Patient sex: M
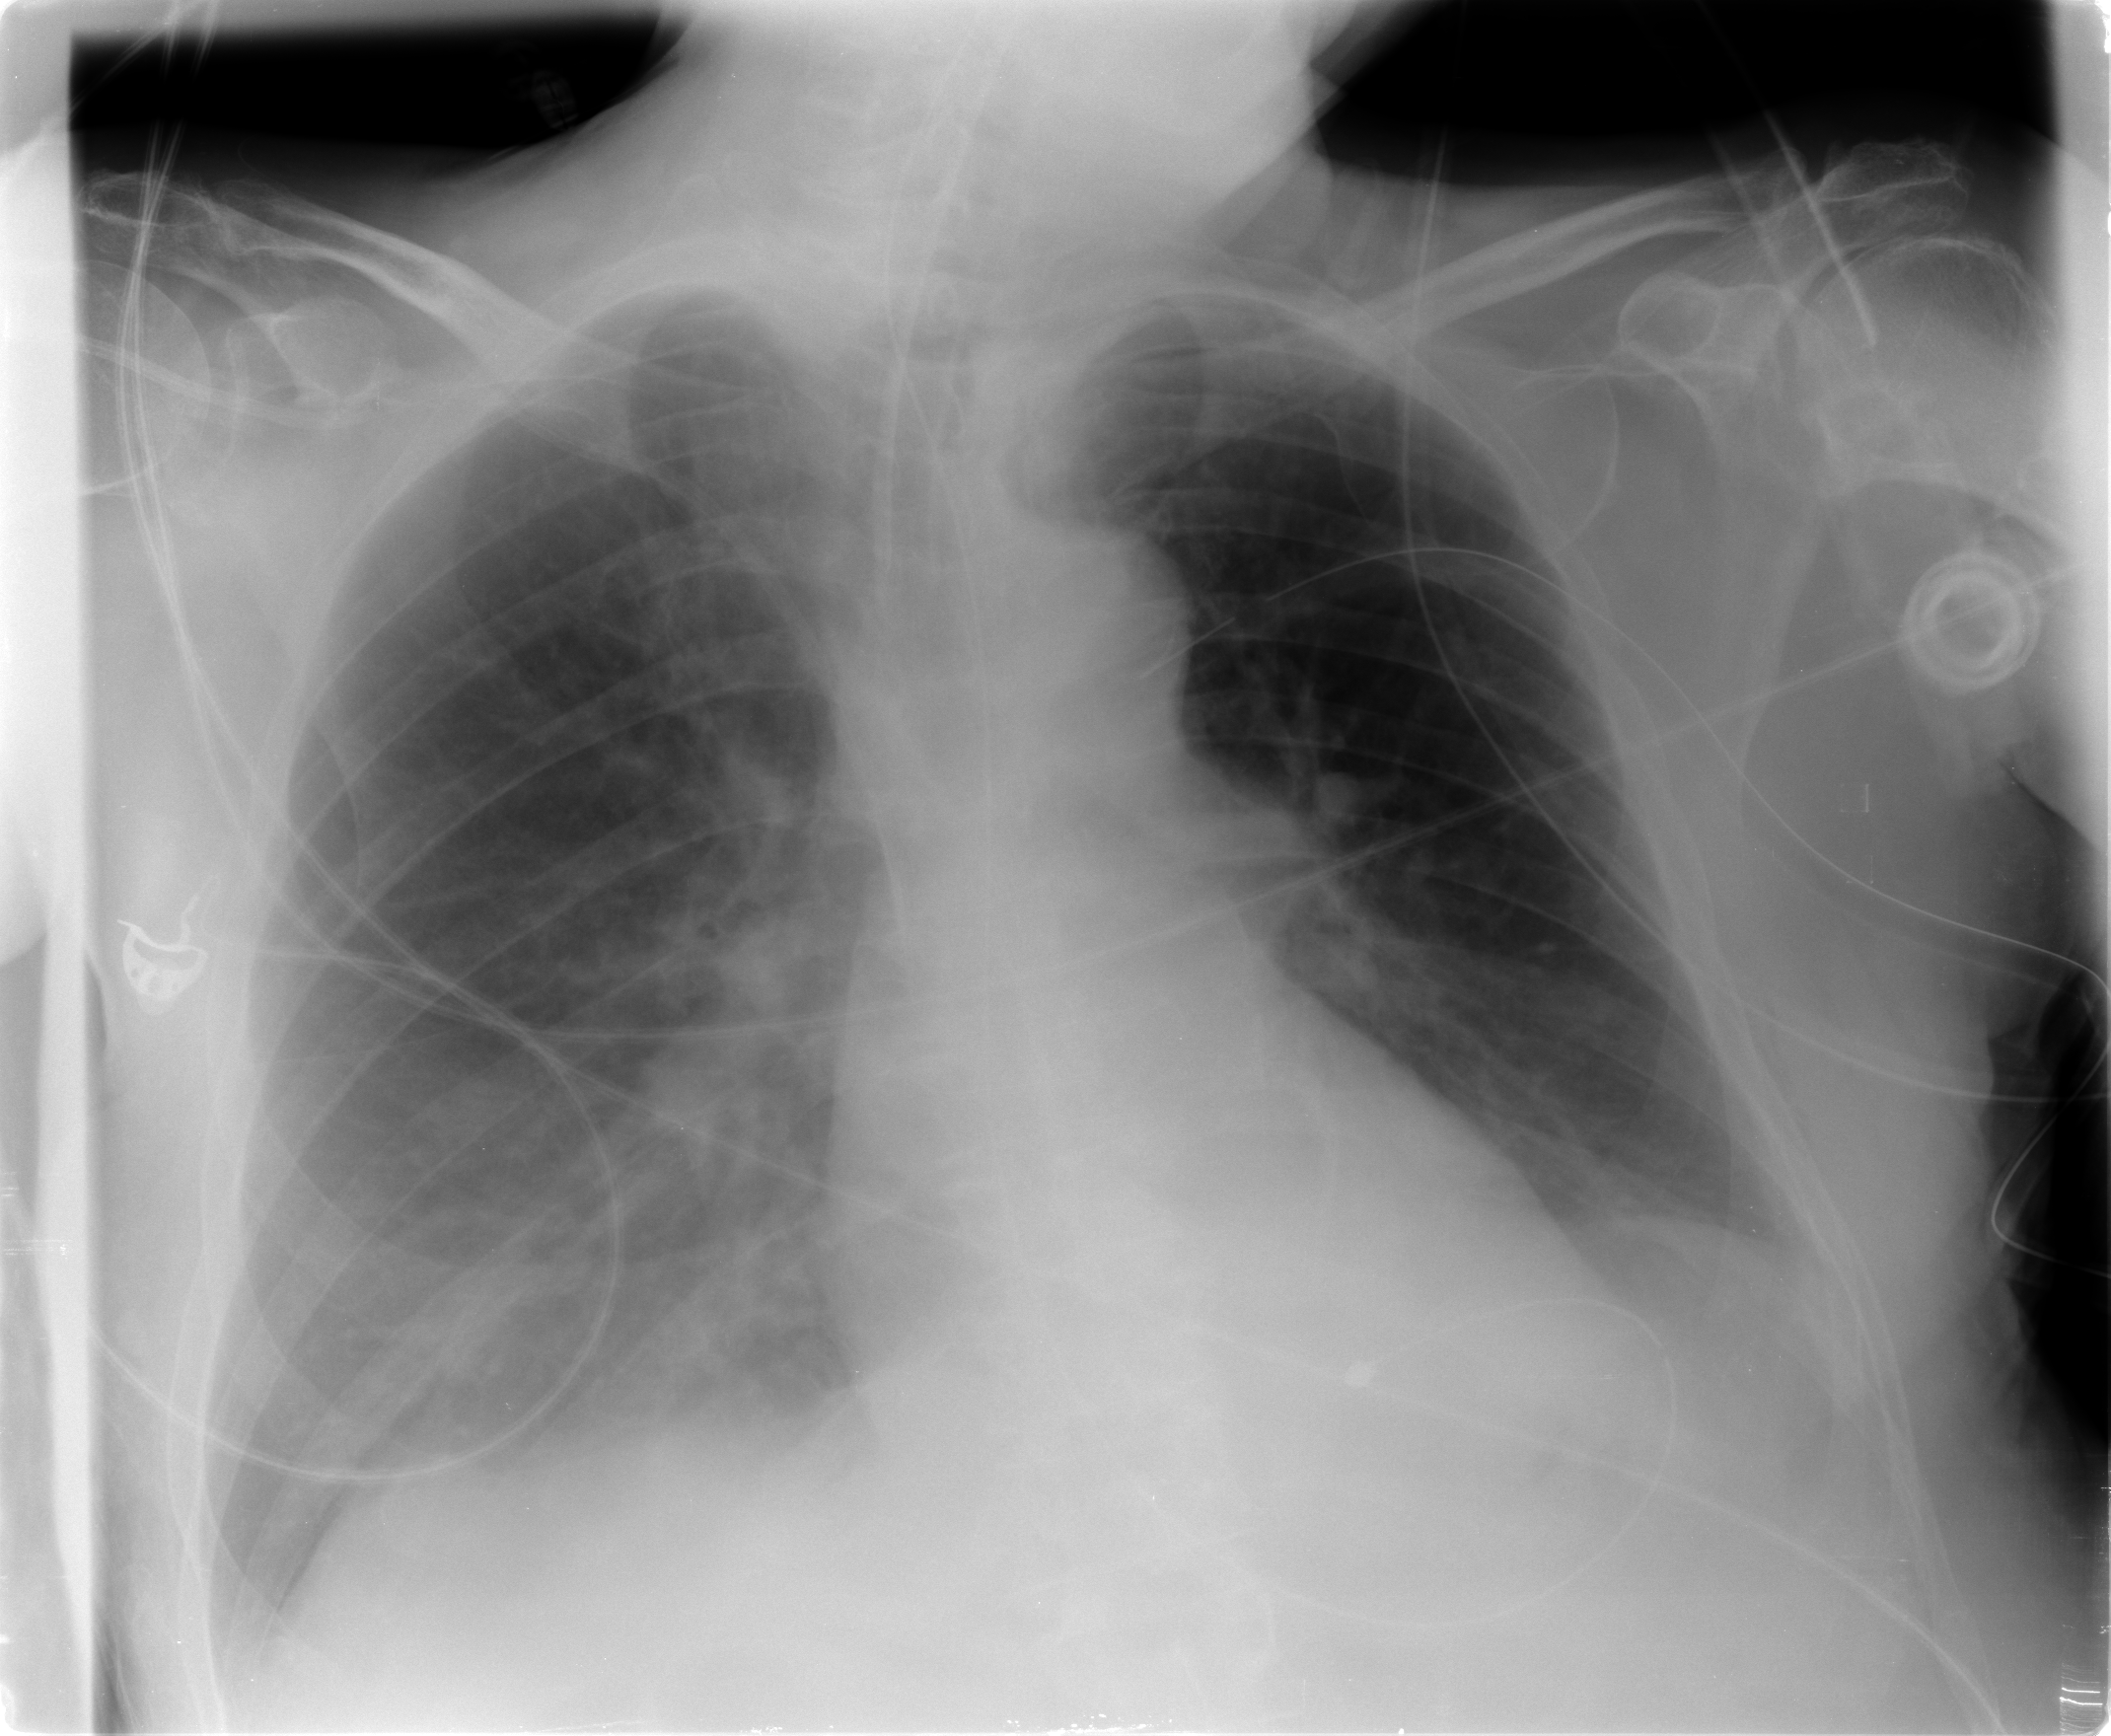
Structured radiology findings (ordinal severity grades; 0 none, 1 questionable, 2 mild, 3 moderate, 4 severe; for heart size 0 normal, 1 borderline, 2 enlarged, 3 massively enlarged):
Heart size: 0
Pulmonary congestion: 2
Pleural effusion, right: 2
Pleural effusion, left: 2
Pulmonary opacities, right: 1
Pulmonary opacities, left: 0
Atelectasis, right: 2
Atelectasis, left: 2